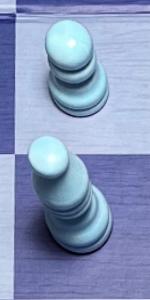
Label: Bishop_White